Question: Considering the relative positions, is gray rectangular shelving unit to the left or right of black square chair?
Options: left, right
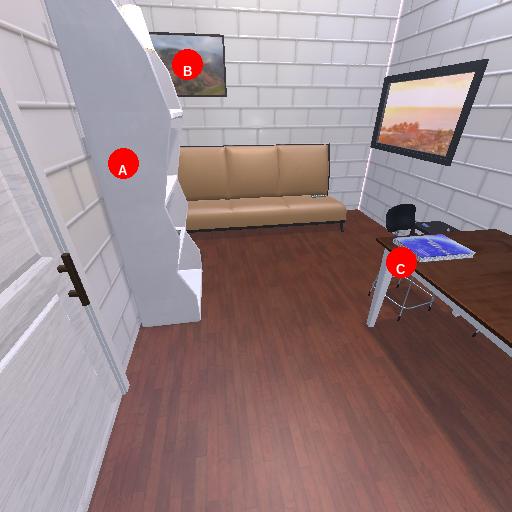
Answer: left